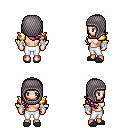
a pixel art fantasy rpg character, female body template, human, light skin, gold arm armor, white pants, pink right-swept hairstyle, chain hood, white cloth bandages, gray slippers, four views (front, back, left, right), 2x2 character sprite sheet, small pixel art, hard edges, no anti-aliasing